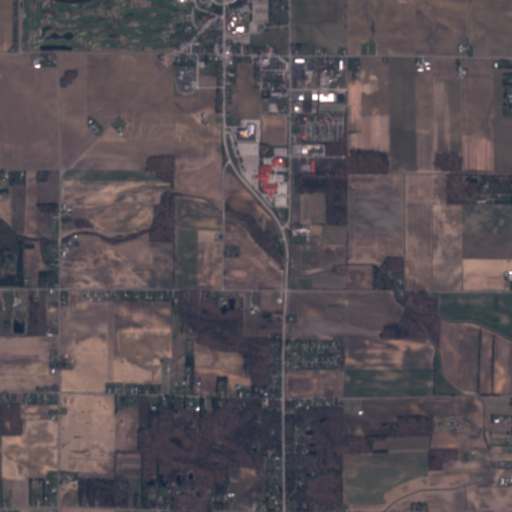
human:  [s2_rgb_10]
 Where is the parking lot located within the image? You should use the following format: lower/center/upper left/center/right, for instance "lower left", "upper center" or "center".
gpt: The parking lot is located in the upper center of the image.
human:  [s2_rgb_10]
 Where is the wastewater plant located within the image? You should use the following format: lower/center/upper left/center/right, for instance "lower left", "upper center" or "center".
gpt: The wastewater plant is located in the upper left of the image.
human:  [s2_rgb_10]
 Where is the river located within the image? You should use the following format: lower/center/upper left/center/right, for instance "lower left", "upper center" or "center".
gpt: The river is located in the upper of the image.
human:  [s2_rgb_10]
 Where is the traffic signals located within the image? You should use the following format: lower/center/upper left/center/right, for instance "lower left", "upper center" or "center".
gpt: The traffic signals is located in the upper center of the image.
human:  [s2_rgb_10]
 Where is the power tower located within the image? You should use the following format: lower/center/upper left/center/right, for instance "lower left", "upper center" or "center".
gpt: There is no power tower in the image.